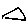
Label: triangle